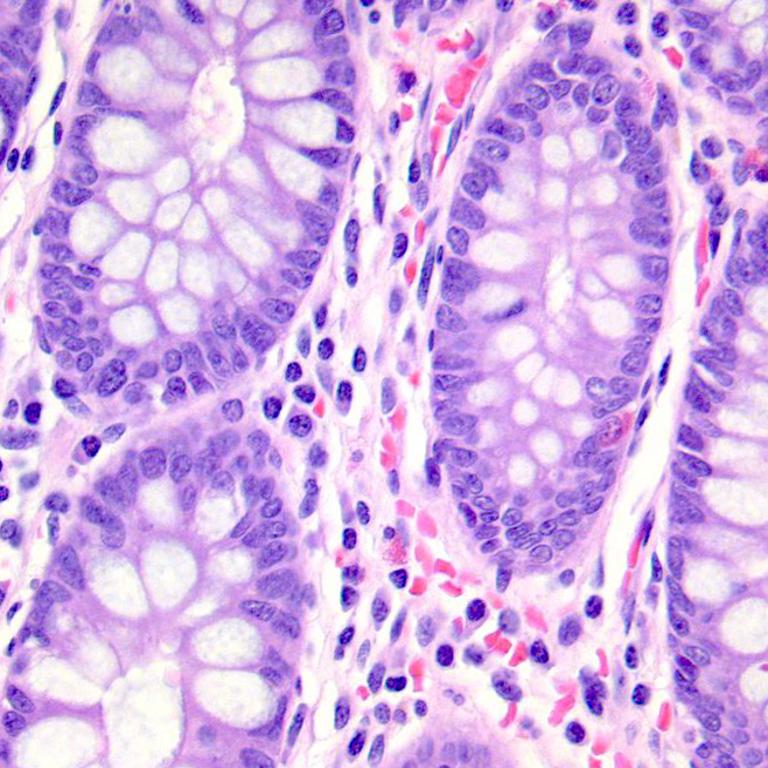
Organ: colon
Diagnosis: benign